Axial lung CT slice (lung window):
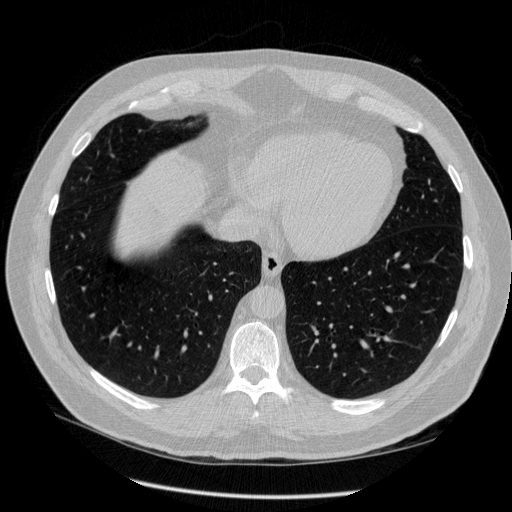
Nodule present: no